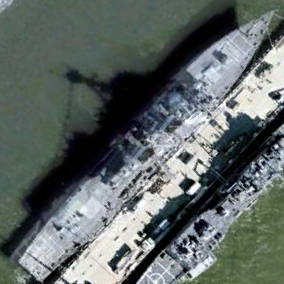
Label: destroyer